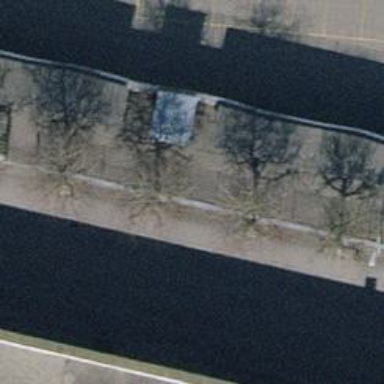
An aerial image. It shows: Avenue of trees.